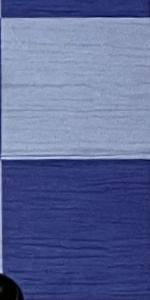
Label: Empty